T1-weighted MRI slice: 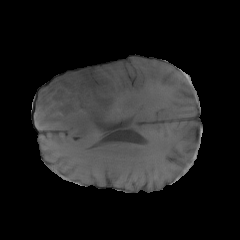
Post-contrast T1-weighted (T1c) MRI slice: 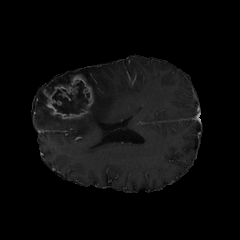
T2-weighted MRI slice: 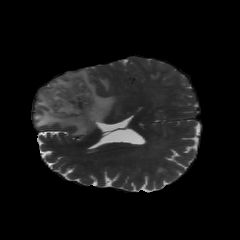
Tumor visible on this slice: yes